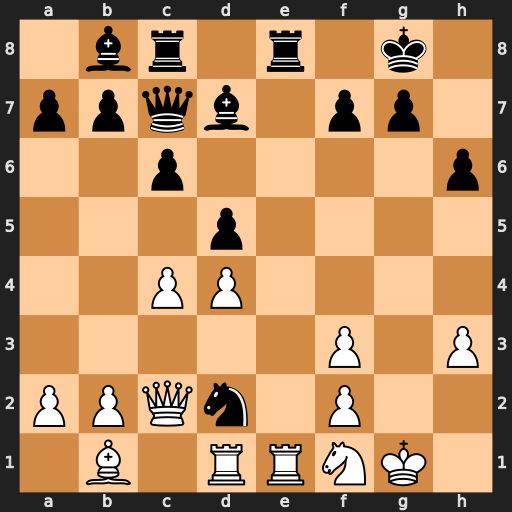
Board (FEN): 1br1r1k1/ppqb1pp1/2p4p/3p4/2PP4/5P1P/PPQn1P2/1B1RRNK1
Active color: w
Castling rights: -
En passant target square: -
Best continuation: Qh7+ Kf8 Qh8#